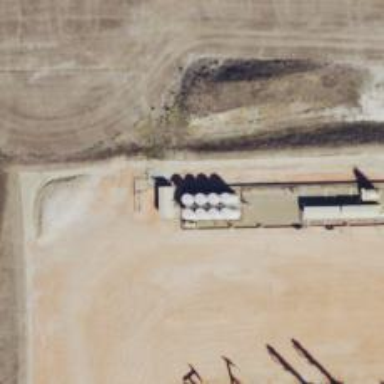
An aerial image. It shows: Storage tank that is man-made.